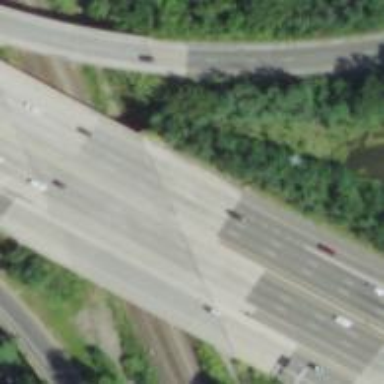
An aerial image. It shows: Urban freeway or expressway.